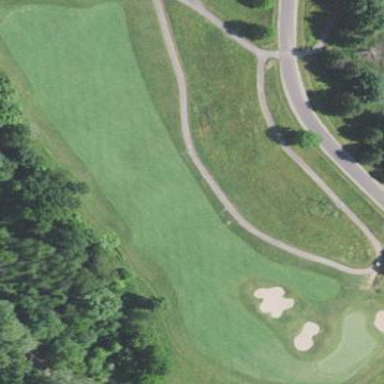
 with lush green grass covering the ground."